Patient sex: M
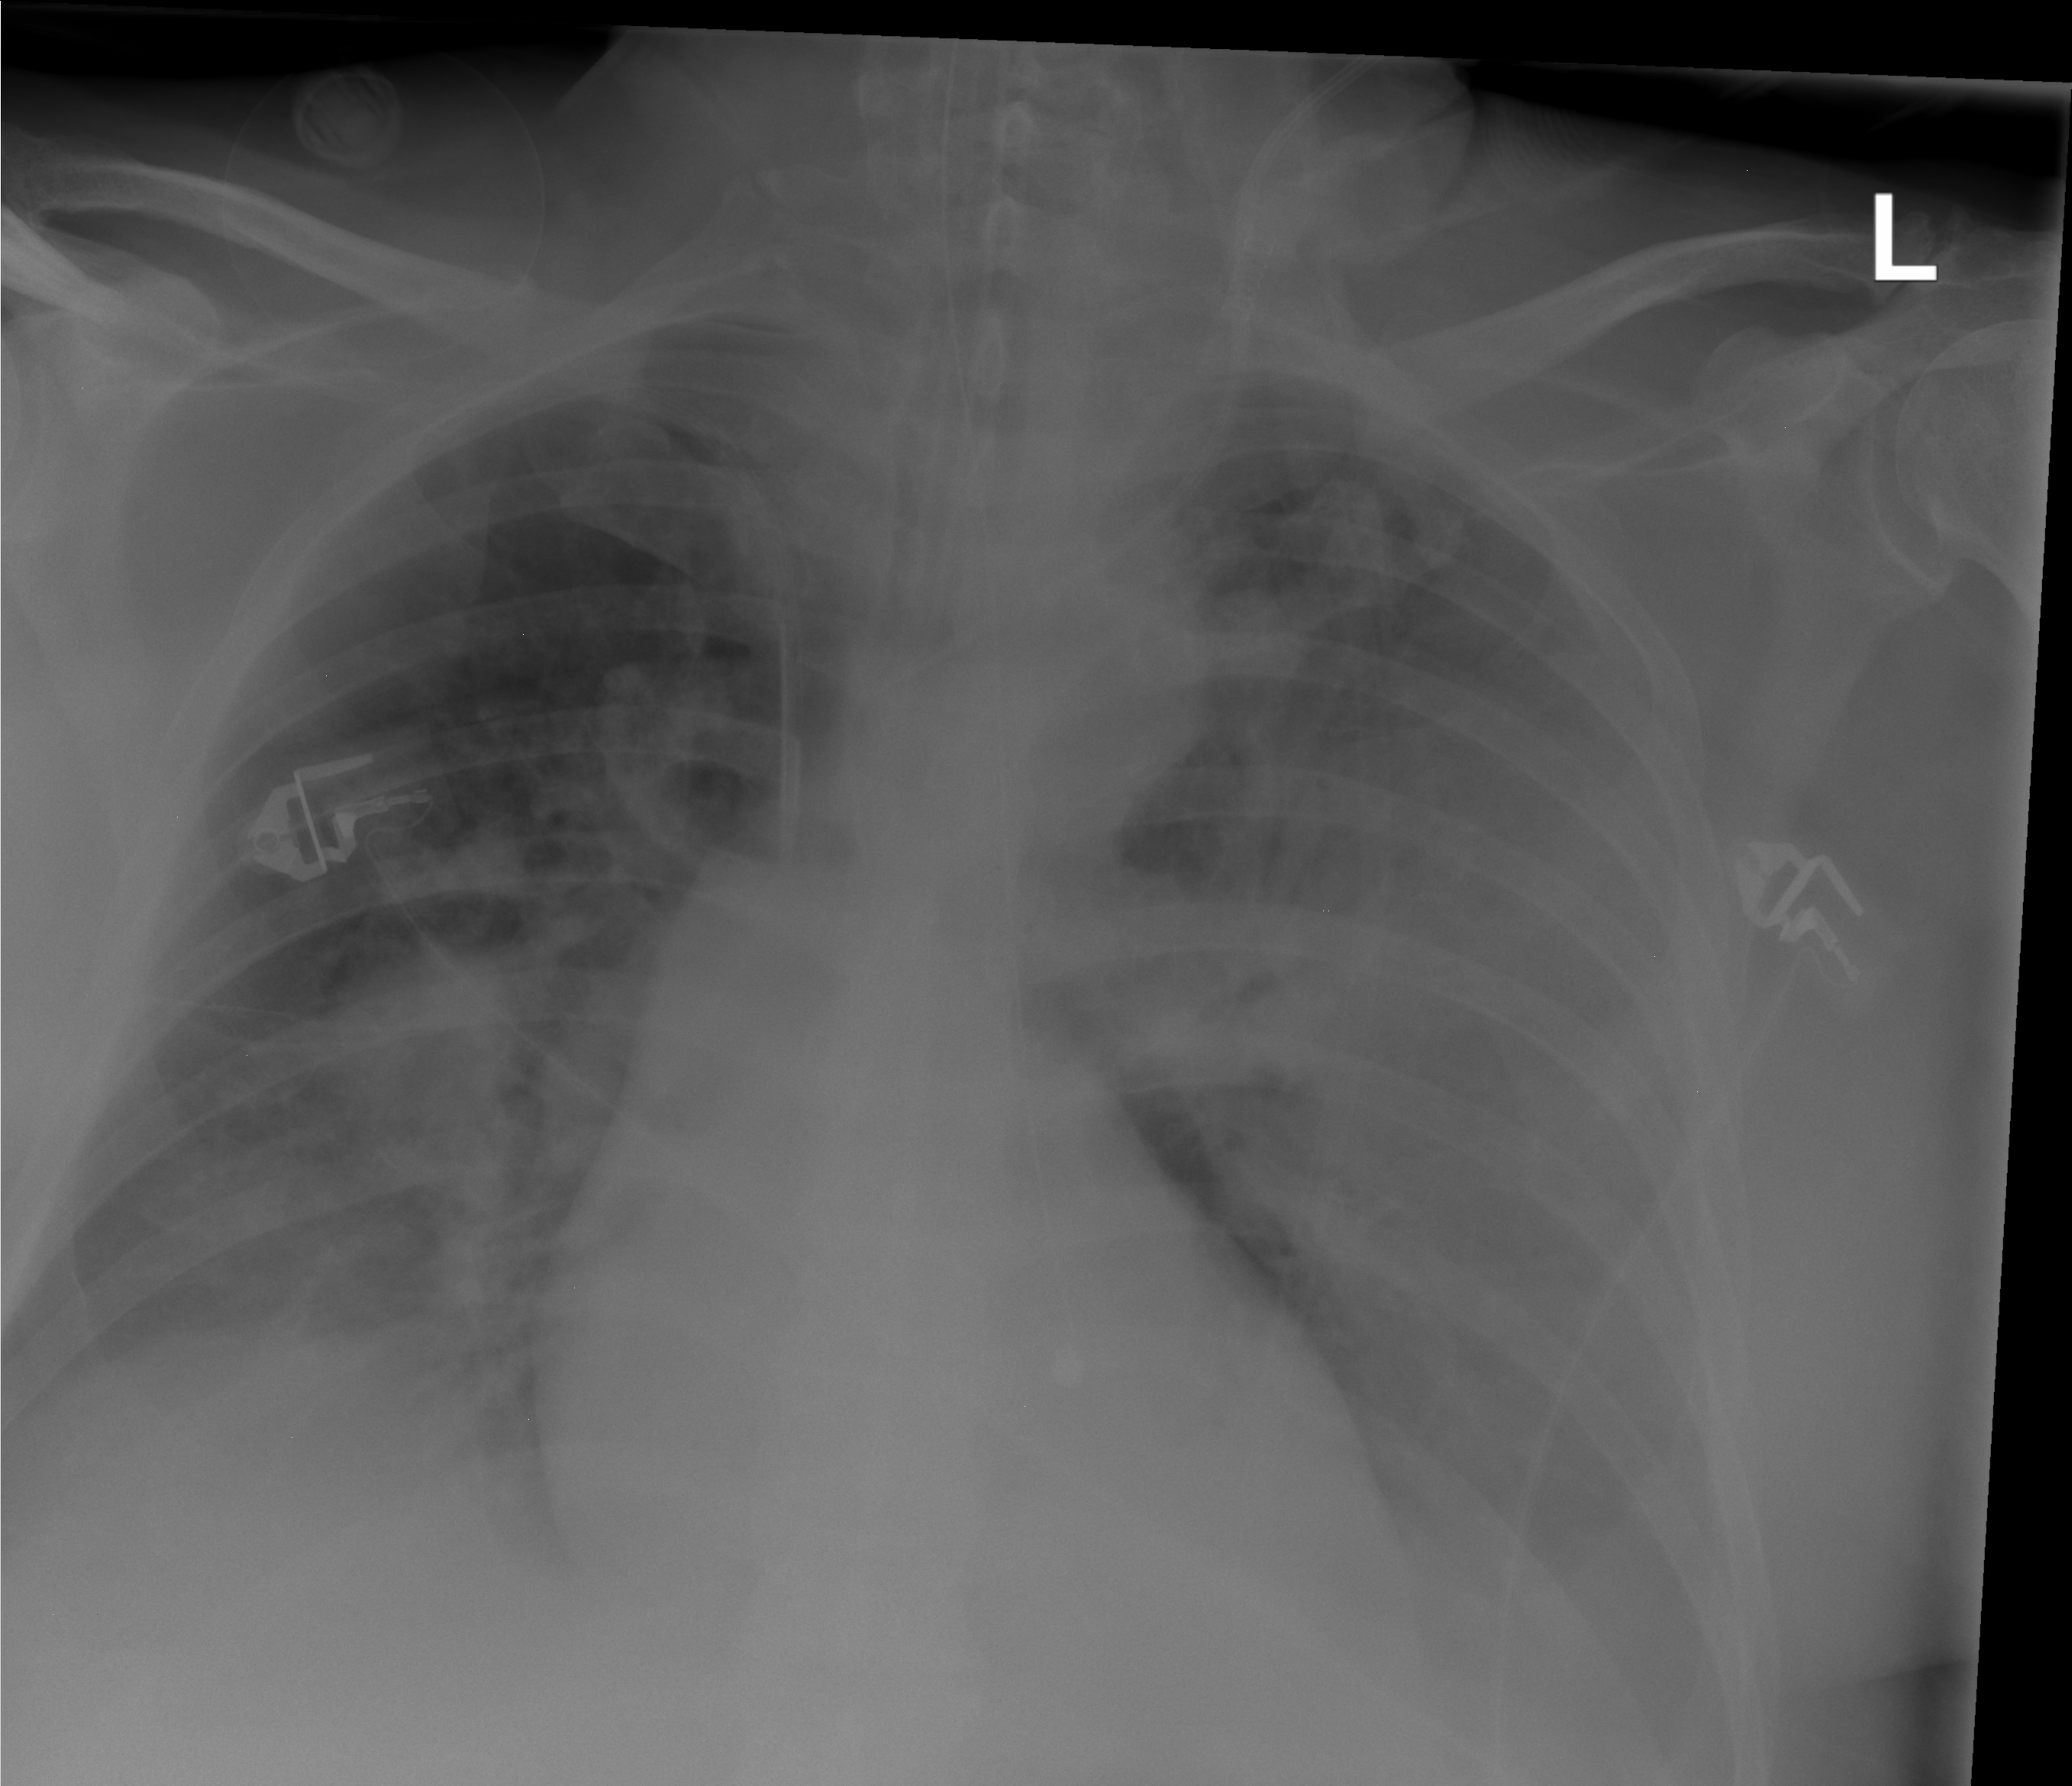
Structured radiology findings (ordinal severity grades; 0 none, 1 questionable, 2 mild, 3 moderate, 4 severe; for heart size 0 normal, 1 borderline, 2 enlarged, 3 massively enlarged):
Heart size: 0
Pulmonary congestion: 2
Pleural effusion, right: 2
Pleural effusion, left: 3
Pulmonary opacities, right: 3
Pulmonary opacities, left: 2
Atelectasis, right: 2
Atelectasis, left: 2